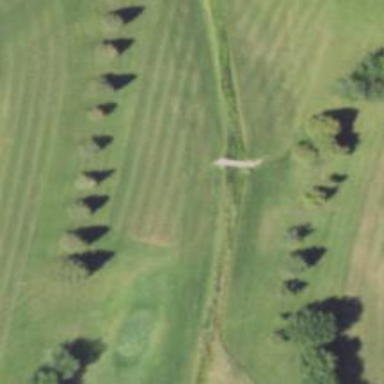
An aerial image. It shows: Golf cartpath that is also road path.